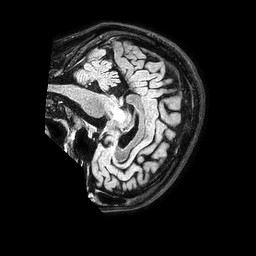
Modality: FLAIR
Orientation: sagittal
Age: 40
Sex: female
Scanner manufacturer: philips
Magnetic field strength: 1.5 T
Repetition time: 4.8 s
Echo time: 0.3 s